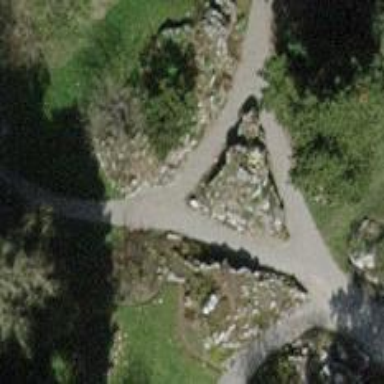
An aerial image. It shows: Footway with surface of pebblestone.